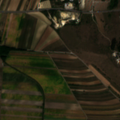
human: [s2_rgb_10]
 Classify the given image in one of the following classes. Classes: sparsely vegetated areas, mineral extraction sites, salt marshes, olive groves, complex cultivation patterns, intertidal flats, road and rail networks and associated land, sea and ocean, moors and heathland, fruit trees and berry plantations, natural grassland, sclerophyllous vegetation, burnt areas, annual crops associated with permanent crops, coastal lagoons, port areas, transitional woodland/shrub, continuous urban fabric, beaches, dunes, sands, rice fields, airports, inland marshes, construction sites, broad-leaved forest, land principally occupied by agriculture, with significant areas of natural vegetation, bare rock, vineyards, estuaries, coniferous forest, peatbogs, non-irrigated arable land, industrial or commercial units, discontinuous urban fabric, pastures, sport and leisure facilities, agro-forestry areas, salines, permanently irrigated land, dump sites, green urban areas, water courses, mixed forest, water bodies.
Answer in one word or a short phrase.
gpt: discontinuous urban fabric, non-irrigated arable land, vineyards, pastures, land principally occupied by agriculture, with significant areas of natural vegetation